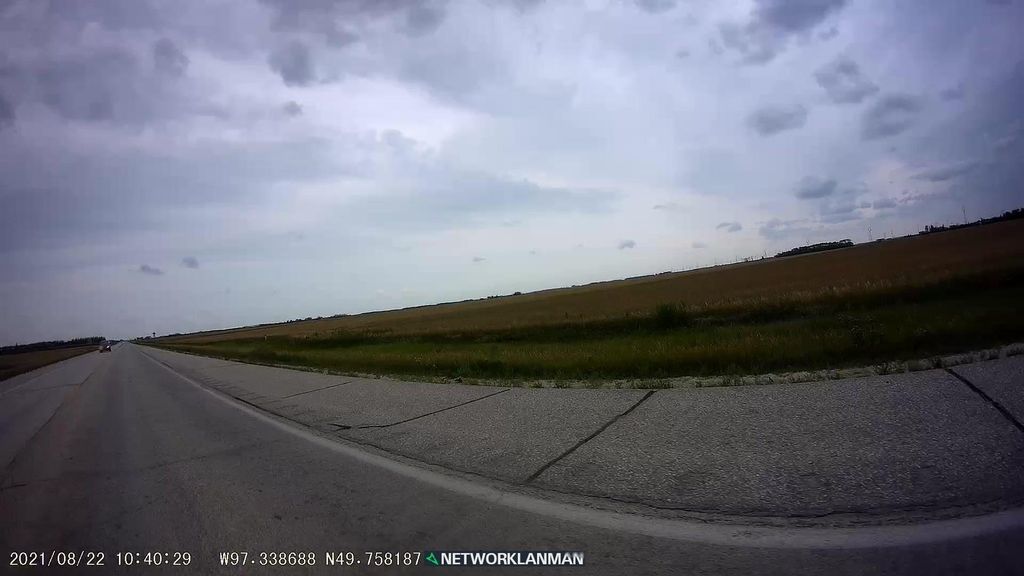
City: winnipeg